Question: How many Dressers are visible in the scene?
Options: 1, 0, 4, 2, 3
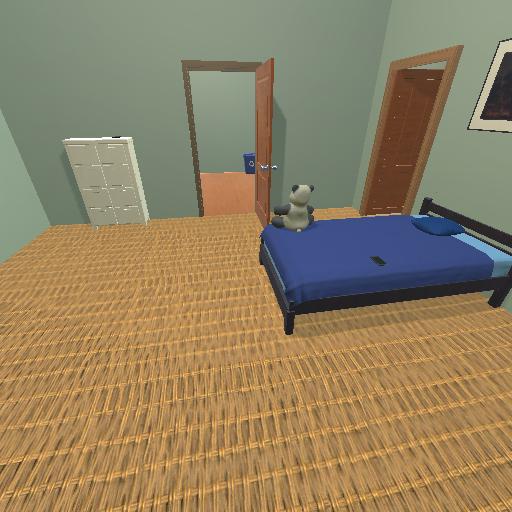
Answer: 1